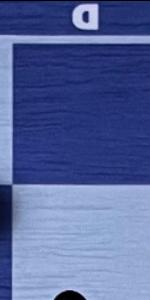
Label: Empty